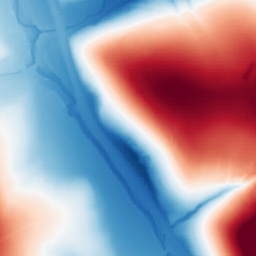
Category: classical
Decomposition family: gaussian
Decomposition parameters: sigma: 100
Upsampling method: sinc_hamming
Upsampling parameters: scale: 2
kernel_size: 4
Upsampling scale: 2